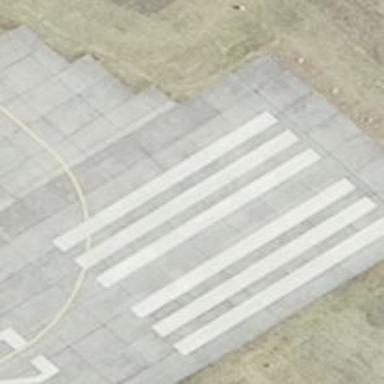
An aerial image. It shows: Taxiway at the airport covered with grass.